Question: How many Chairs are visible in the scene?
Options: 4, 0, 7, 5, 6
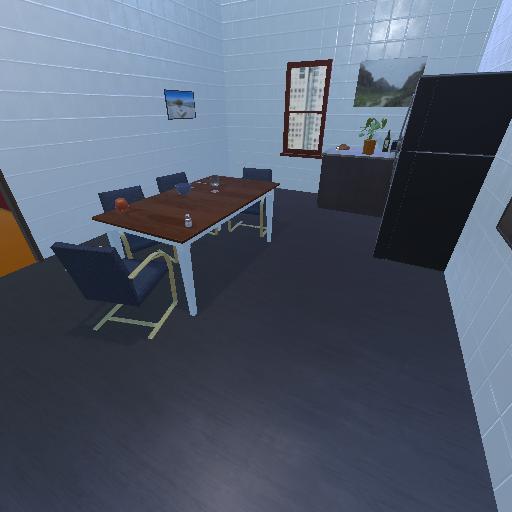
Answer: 4